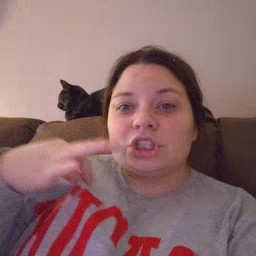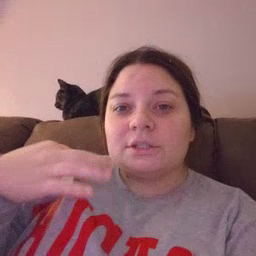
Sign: shirt